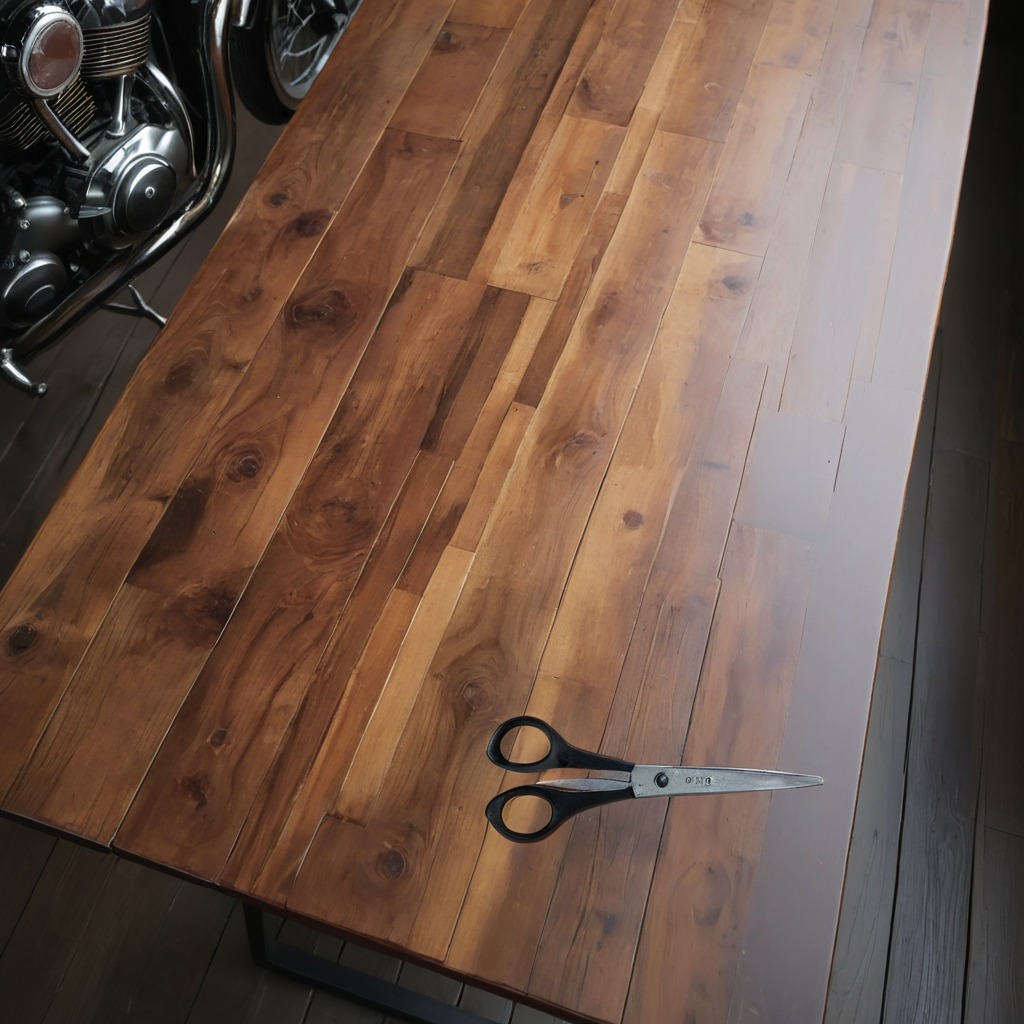
A scissor lies on the wooden table in a vintage motorcycle garage.